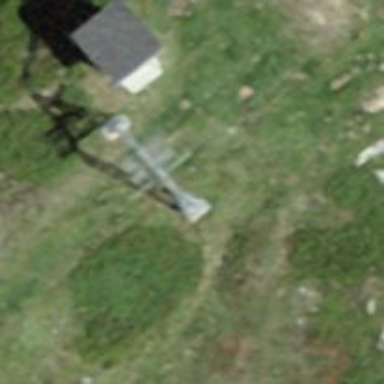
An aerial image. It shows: Pylon used for aerialway.